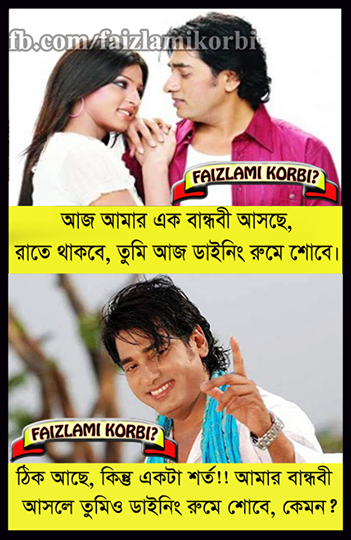
Text: আজ আমার এক বান্ধবী আসছে, রাতে থাকবে, তুমি আজ ডাইনিং রুমে শোবে। ঠিক আছে, কিন্ত একটা শর্ত!! আমার বান্ধবী আসলে তুমিও ডাইনিং রুমে শোবে, কেমন?
Label: Non Hate